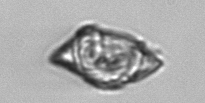
Label: Gyrodinium